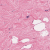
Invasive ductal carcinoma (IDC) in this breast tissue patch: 0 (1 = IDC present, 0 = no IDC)